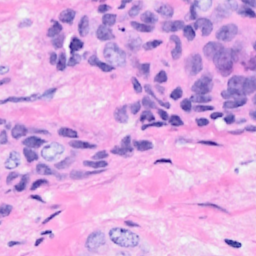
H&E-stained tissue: Breast